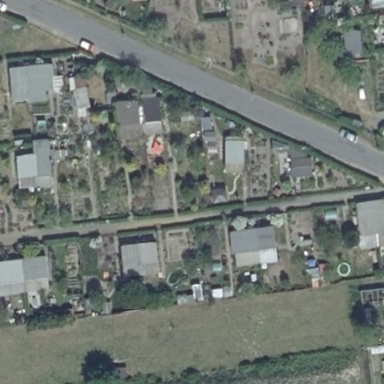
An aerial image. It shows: Allotments area.